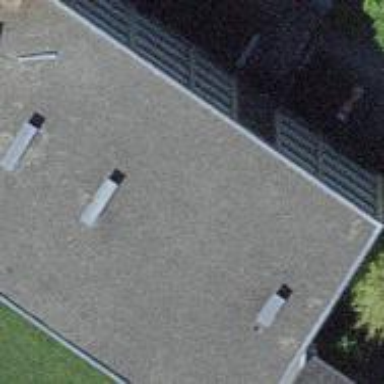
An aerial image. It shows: Residential building with flat roof.